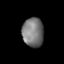
Tissue: lung
Cell type: Epithelial cells
Senescence score: 0.2013
Nuclear area (px): 613
Mean DAPI intensity: 118.69